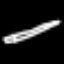
Label: pencil